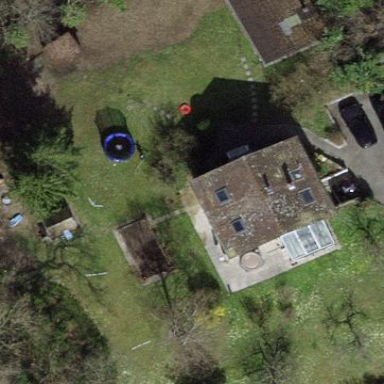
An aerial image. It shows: Garden enclosed by fence.